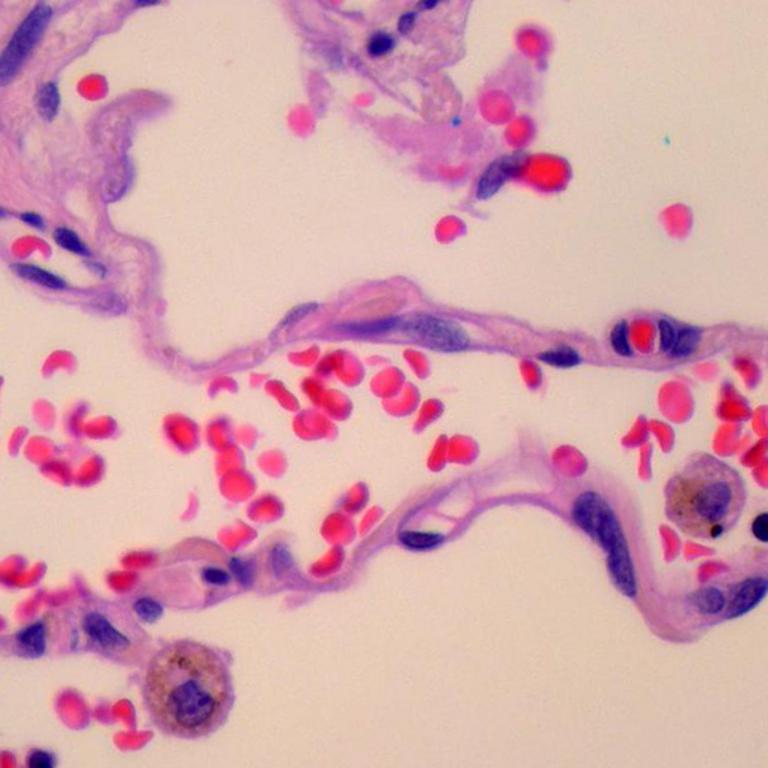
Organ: lung
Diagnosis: benign